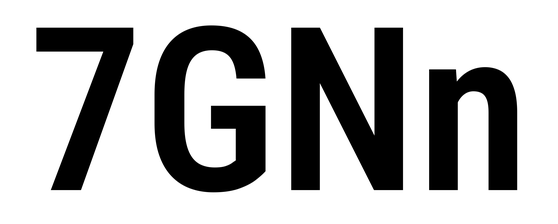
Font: Roboto_Condensed_SemiBold